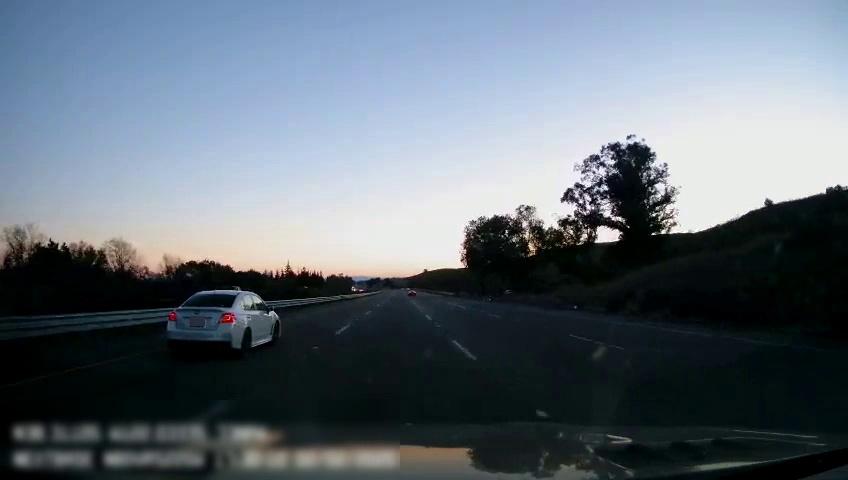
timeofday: Day
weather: Sunny
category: Drivable Space
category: Vehicles | Car
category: Lanes | Current Lane
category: Lanes | Current Lane
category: Lanes | Alternate Lane
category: Lanes | Alternate Lane
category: Lanes | Alternate Lane